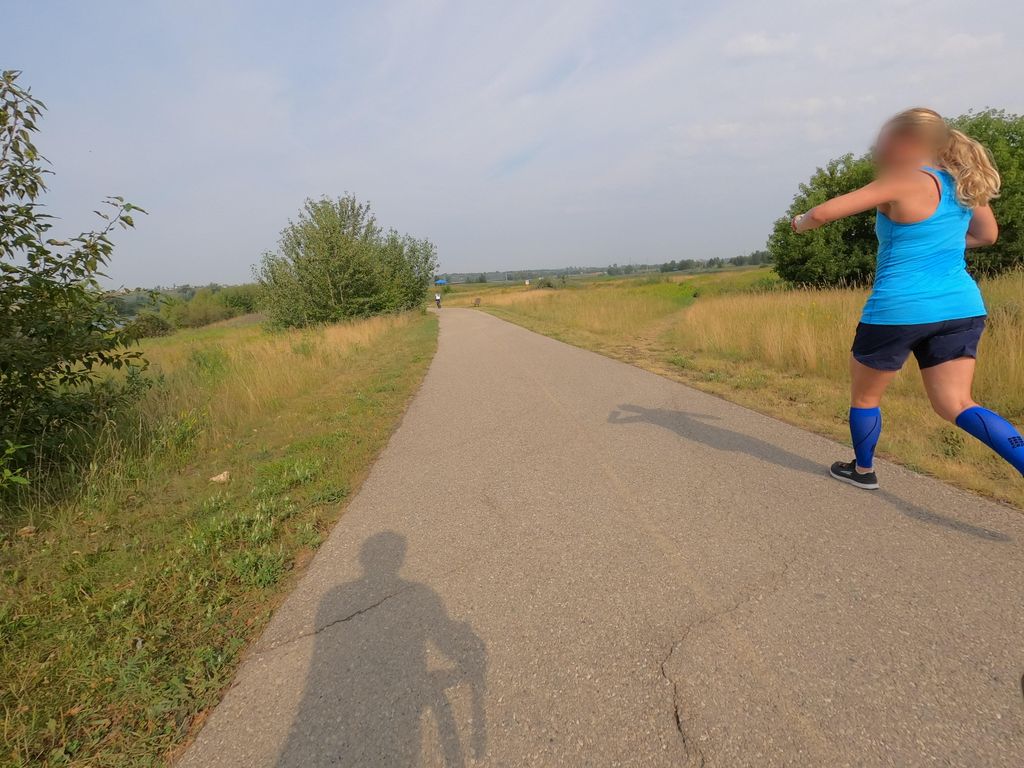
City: calgary